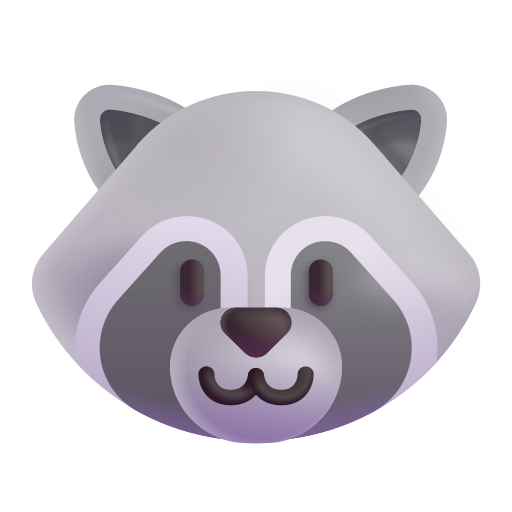
raccoon color